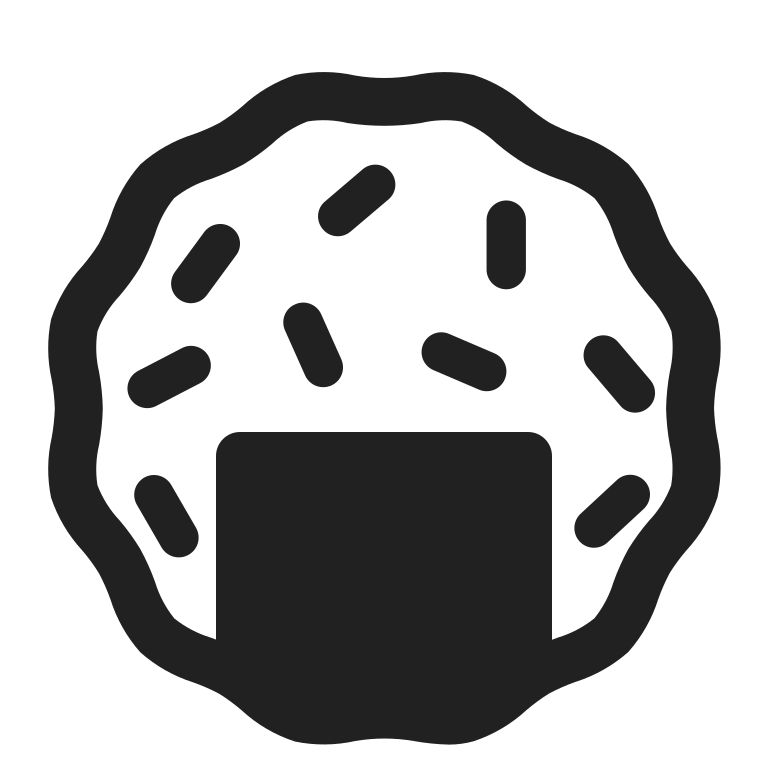
rice cracker high contrast